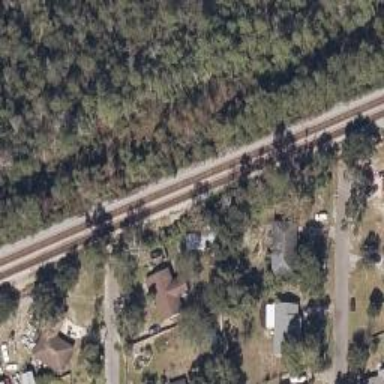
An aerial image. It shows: Railway siding with rails.